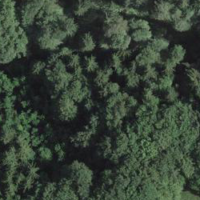
EUNIS habitat code: 44
Species observed at this site:
Pernis apivorus